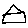
Label: house